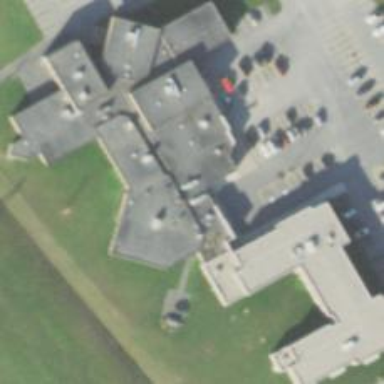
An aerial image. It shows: College building.